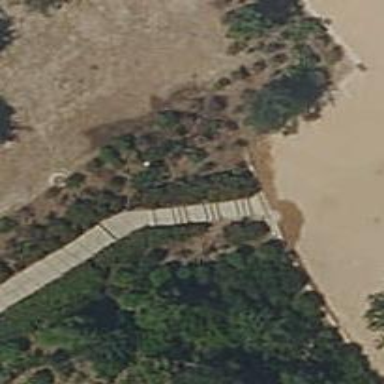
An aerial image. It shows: Set of compacted steps along the road.